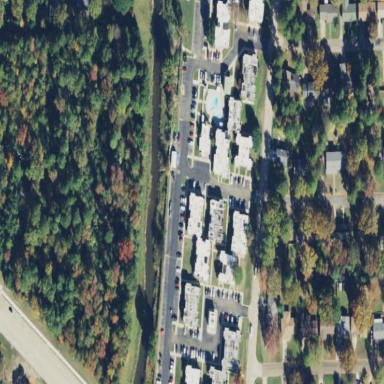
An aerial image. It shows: Residential area with apartments.